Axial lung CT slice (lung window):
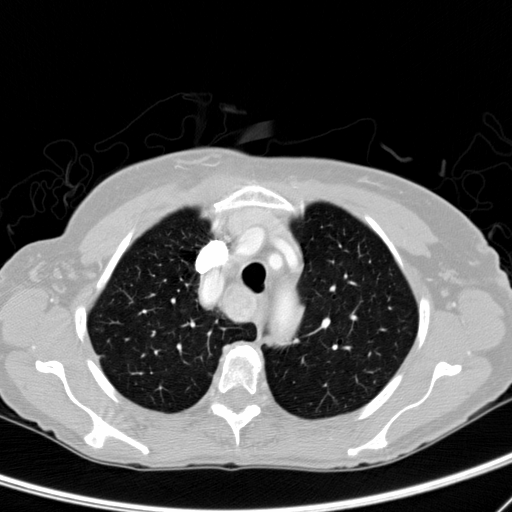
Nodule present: yes
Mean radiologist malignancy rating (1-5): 3